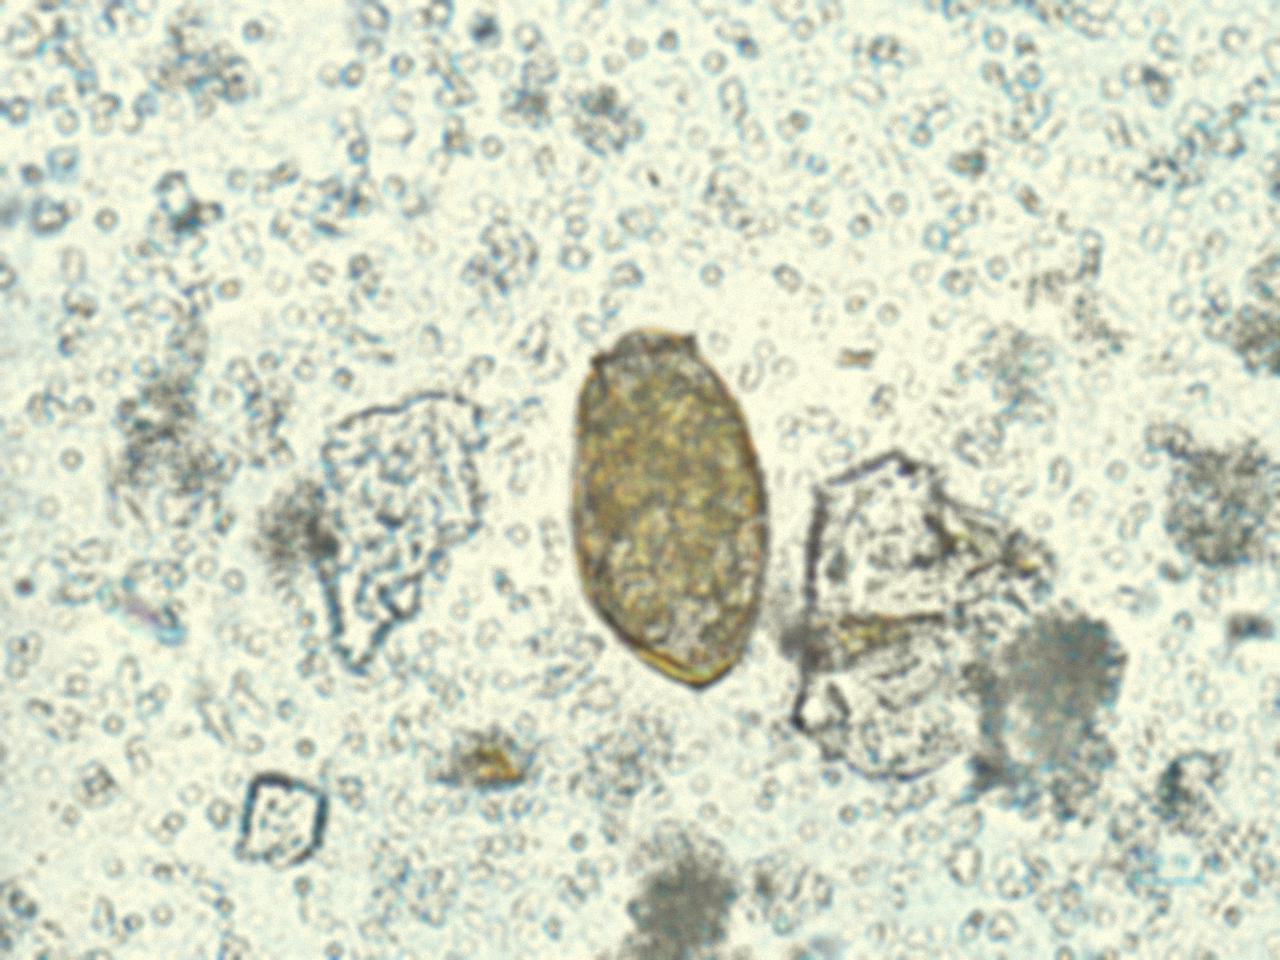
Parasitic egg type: Paragonimus spp